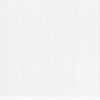
Label: dusty